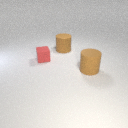
small red rubber cube to the left of large brown rubber cylinder